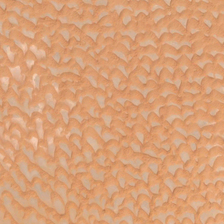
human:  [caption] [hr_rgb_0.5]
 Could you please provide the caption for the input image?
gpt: a desert has the feature of red rubbble .

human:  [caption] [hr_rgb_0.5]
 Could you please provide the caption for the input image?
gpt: it is a spectacular desert with yellow wrinkles .

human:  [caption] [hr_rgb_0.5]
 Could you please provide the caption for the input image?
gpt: the desert has a fish scale shaped orange texture .

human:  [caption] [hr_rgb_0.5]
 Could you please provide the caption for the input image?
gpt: there are scaly dunes in this desert .

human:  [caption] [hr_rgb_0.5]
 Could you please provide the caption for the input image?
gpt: many ripples are in a piece of yellow desert .